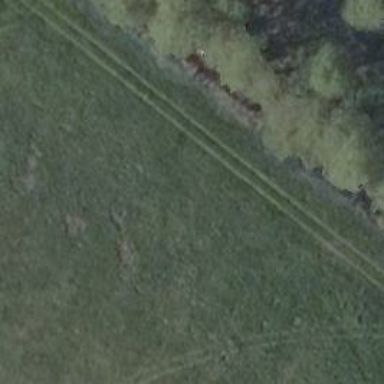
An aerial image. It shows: Grassy track with grade 5 track type.